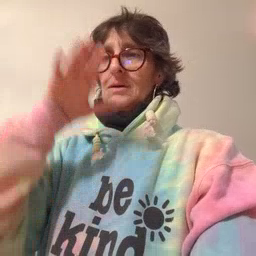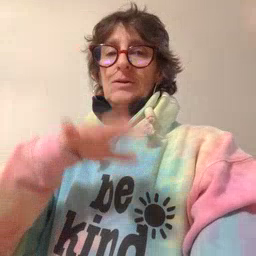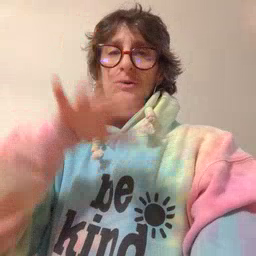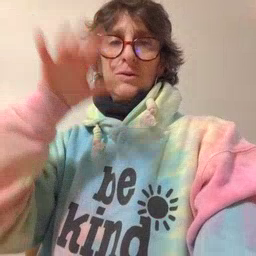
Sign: alligator